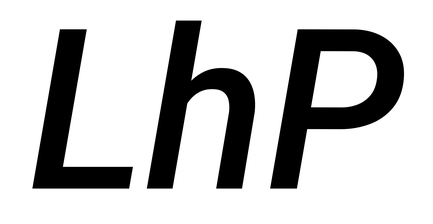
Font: Roboto-Italic_Medium_Italic